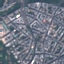
Land use / land cover: Residential